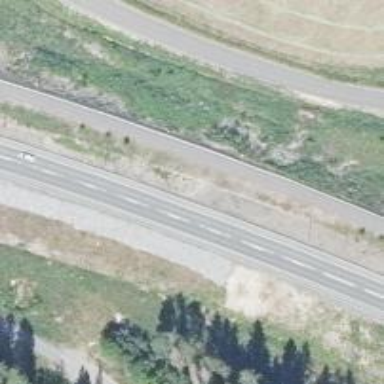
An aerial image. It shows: Asphalt road designated as trunk highway.